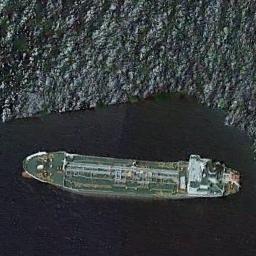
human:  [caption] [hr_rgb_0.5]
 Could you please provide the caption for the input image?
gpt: The ship is sailing in the deep blue water .

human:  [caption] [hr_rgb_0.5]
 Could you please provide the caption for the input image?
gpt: There is a ship in the black water .

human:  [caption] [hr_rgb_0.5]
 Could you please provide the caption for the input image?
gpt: There is a ship at sea .

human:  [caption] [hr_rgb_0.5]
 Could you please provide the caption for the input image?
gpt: A green tanker docked on the blue sea .

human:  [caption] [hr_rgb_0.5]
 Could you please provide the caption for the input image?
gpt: The ship is surrounded by water .